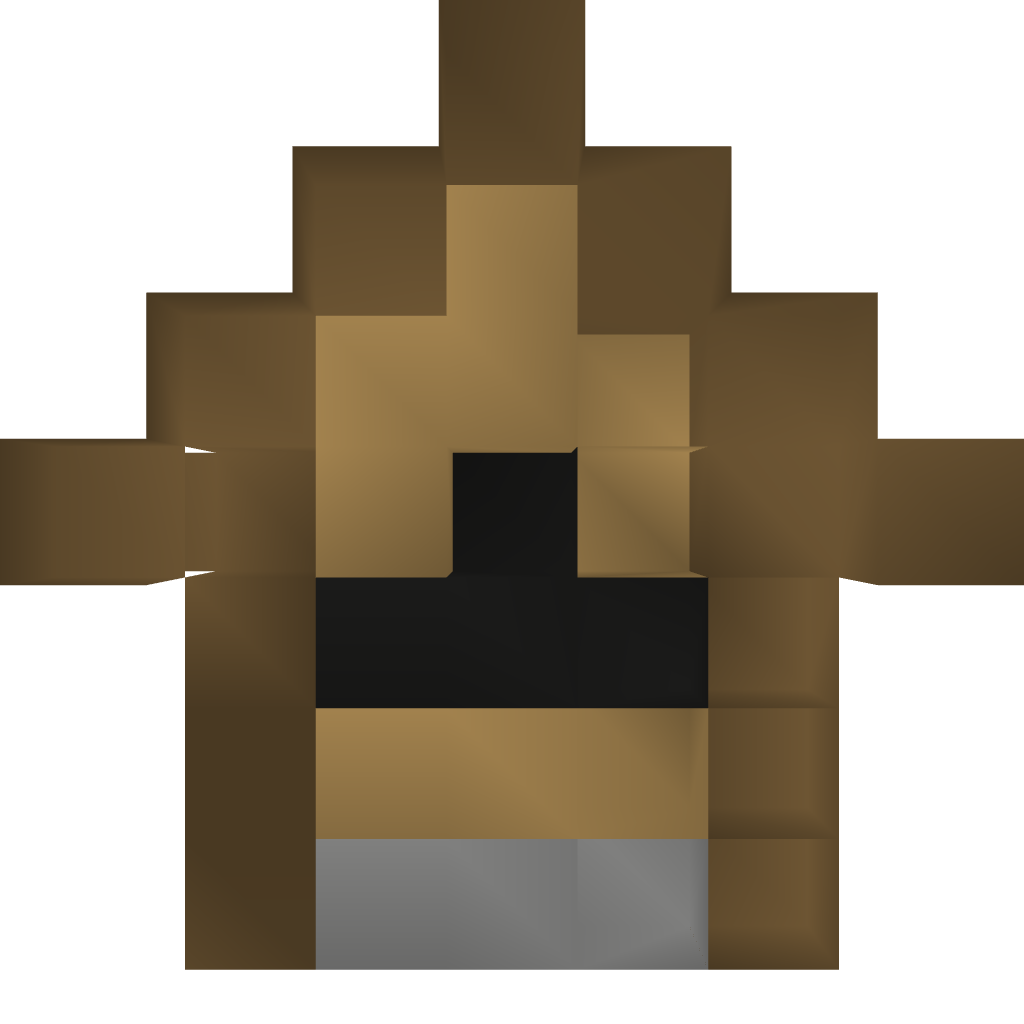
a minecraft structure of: pig house